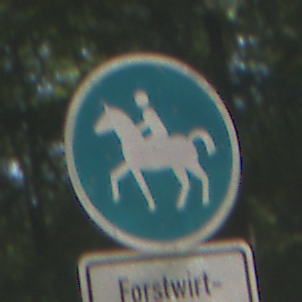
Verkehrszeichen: Reitweg
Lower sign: BesondereFahrzeugeUndTransportgueter7
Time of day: Midday
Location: Outdoor (RoadRail)
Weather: Clear
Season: NotSpecified
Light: Natural